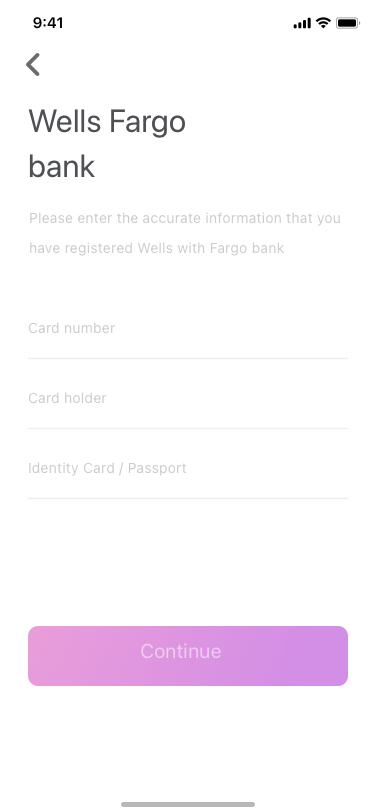
Text in this UI design:
Card number
Card holder
Identity Card / Passport
Wells Fargo
bank
Please enter the accurate information that you have registered Wells with Fargo bank
Continue